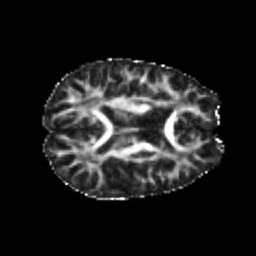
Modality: FA
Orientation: axial
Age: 21
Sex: male
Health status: healthy
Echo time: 0.074 s